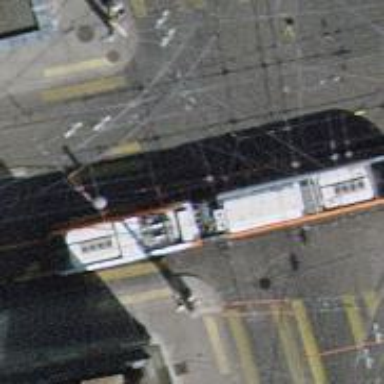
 there is lane for buses and shared bus and cycleway. Both sides of the road have sidewalks."